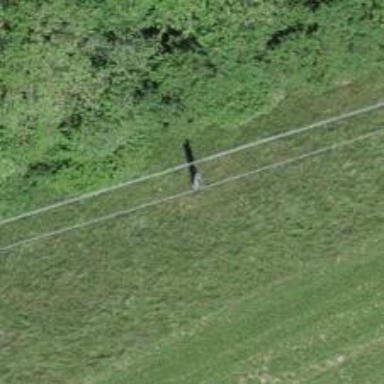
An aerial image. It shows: Power pole.